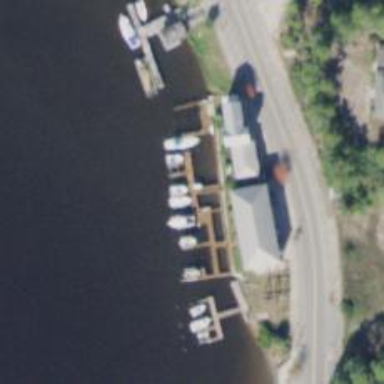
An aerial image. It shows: Man-made pier.